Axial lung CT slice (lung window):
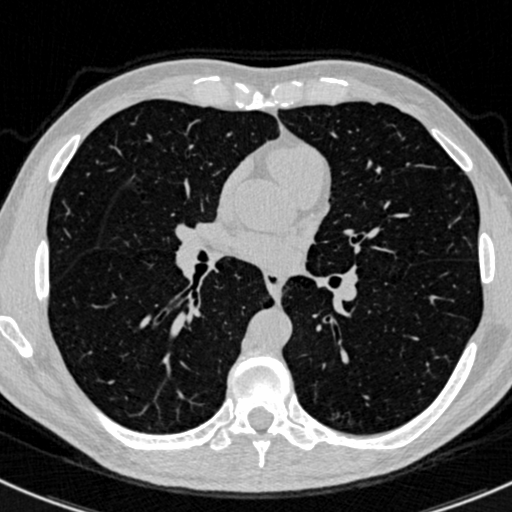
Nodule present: no